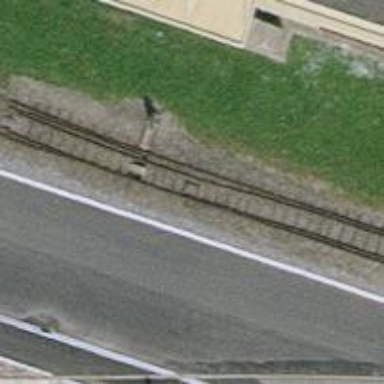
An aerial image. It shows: Railway switch.